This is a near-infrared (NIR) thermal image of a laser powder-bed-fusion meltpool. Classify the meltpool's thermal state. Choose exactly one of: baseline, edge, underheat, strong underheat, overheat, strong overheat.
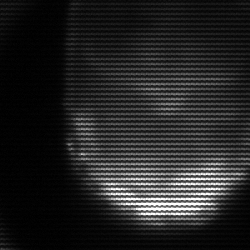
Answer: edge